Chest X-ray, PA view. Patient: 53 years old, sex F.
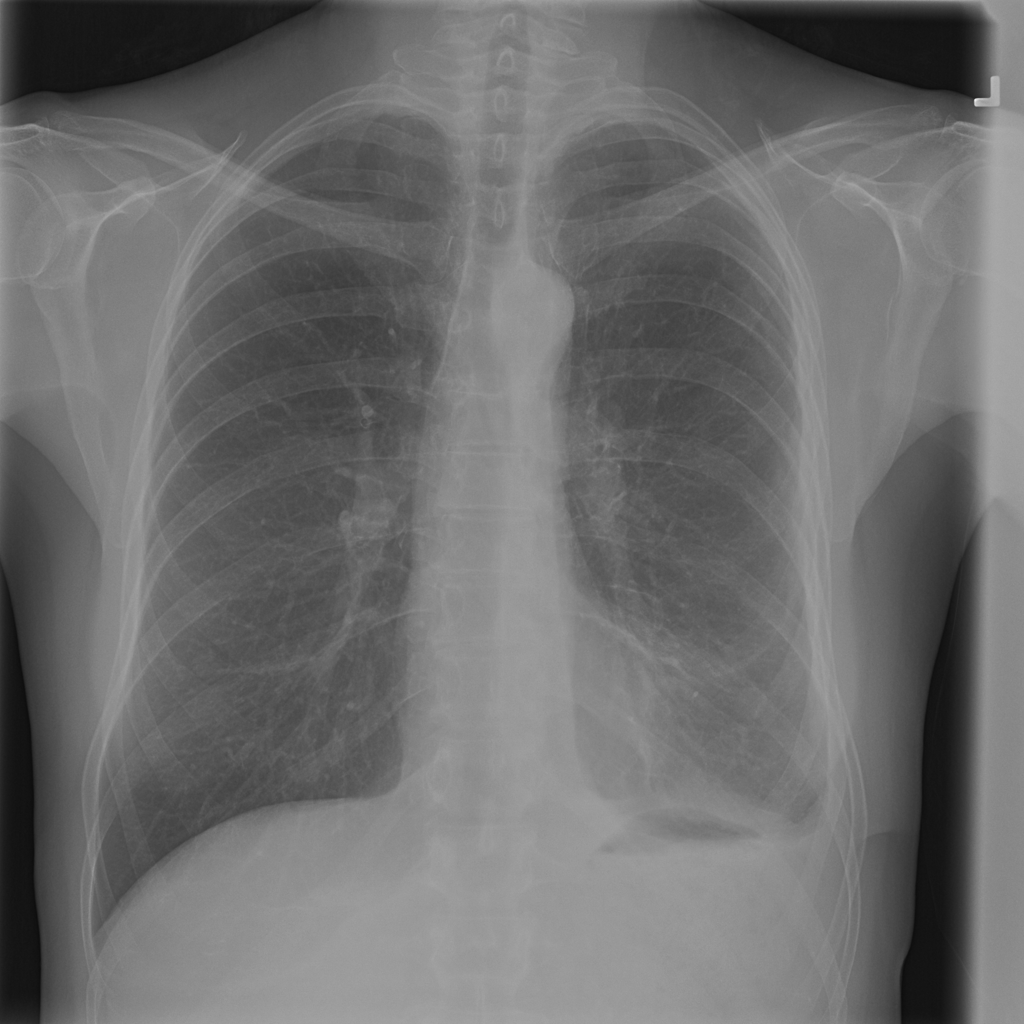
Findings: Infiltration